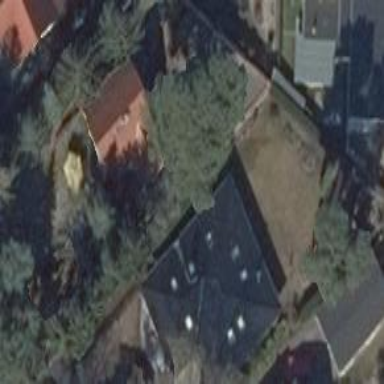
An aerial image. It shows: Detached building with hipped roof shape.